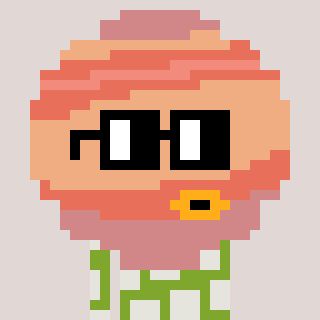
a pixel art character with square black glasses, a jupiter-shaped head and a slimegreen-colored body on a warm background